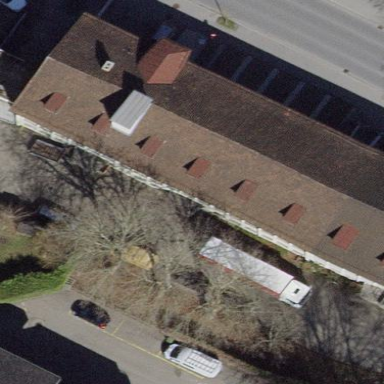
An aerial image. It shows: Commercial building.